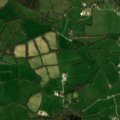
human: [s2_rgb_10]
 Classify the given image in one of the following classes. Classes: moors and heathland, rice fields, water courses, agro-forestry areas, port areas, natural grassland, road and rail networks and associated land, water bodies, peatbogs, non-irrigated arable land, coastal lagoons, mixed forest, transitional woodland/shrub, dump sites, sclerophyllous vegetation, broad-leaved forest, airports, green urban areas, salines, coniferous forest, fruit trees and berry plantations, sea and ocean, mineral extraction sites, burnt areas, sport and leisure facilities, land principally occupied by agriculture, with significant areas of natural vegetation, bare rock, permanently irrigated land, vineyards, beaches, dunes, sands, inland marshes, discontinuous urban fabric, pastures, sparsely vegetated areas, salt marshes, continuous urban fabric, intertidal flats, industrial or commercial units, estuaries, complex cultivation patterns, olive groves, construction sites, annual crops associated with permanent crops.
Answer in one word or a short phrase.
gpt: non-irrigated arable land, pastures, coniferous forest